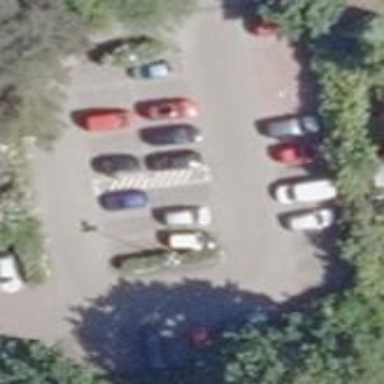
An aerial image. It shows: Parking area with paving stones surface.